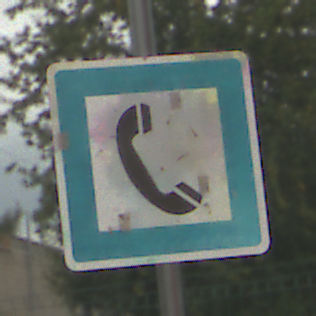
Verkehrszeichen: Fernsprecher
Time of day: MorningAfternoon
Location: Outdoor (Suburban)
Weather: PartlyCloudy
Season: NotSpecified
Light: Natural